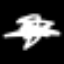
Label: squiggle